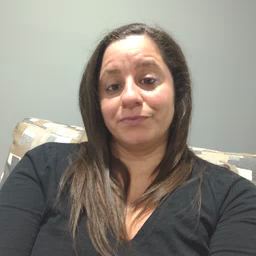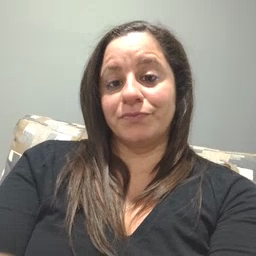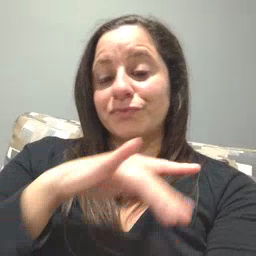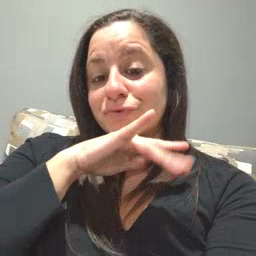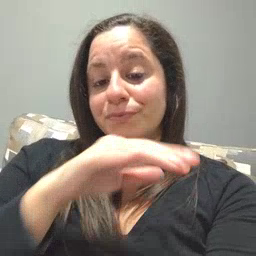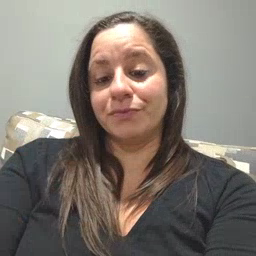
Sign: dirty